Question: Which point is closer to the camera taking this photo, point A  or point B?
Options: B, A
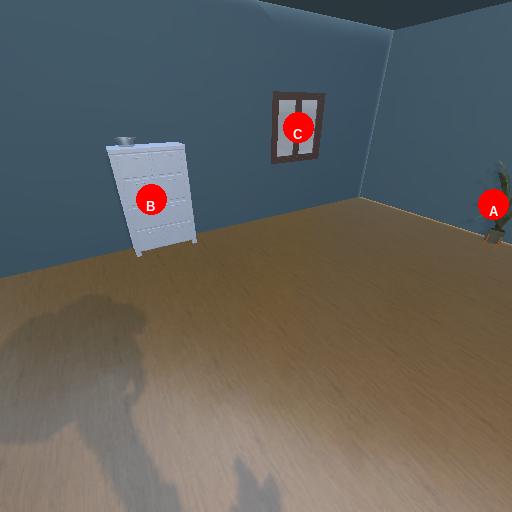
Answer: B